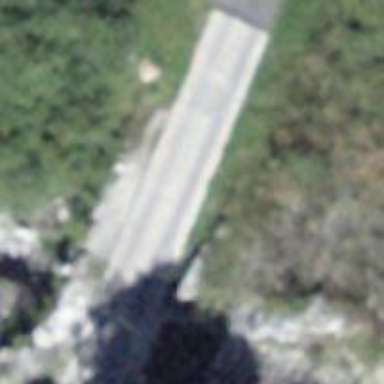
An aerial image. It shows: Unclassified road on bridge.